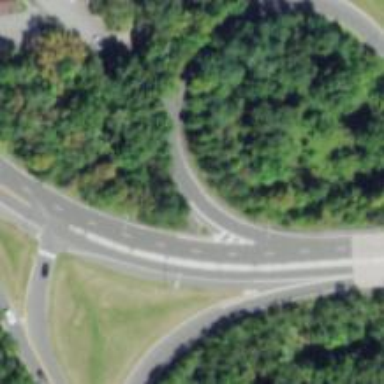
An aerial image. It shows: Trunk link highway.